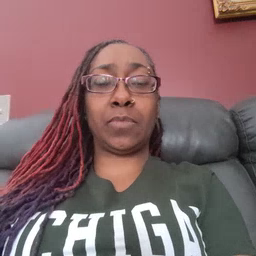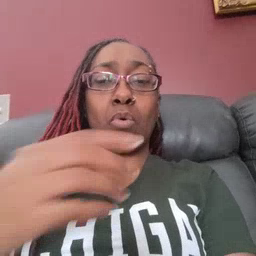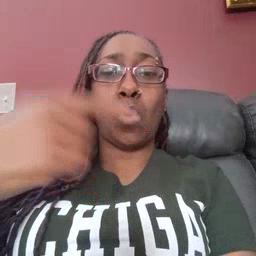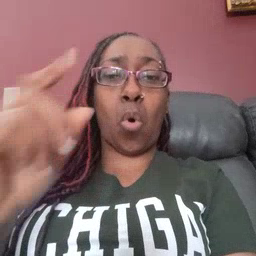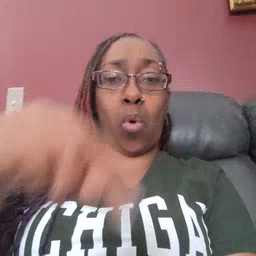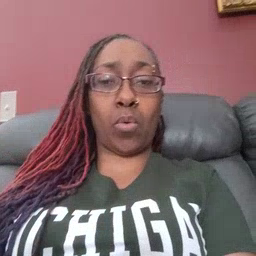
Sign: go